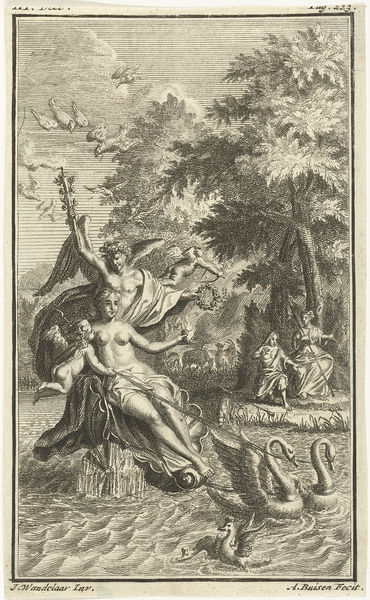
Titel: Huwelijksaanzoek met Venus en Amor
Künstler: Andries van (Sr.) Buysen
Standort: Amsterdam
Institution: Rijksmuseum
Schlagwörter: baum, gott, himmel, wasser, bäume, frauen, frau, zeichnung, taube, vögel, engel, schwan, tauben, druck, schwarzweiss, stich, eros, venus, muschel, bote, schwäne